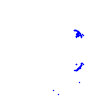
Particle: proton